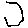
Label: hexagon